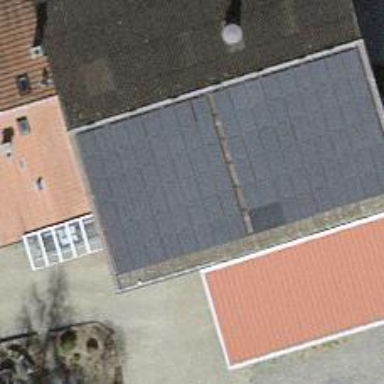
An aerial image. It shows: Solar power generator.